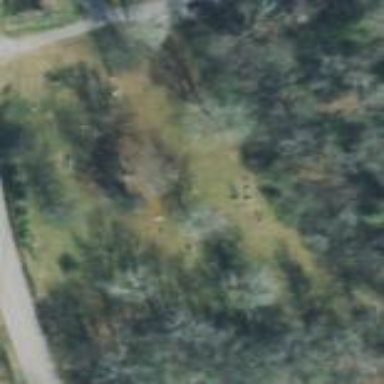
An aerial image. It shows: Cemetery.